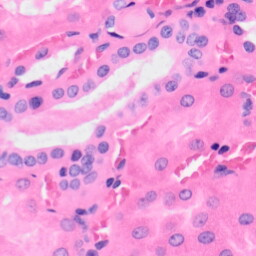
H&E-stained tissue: Kidney